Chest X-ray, AP view. Patient: 58 years old, sex M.
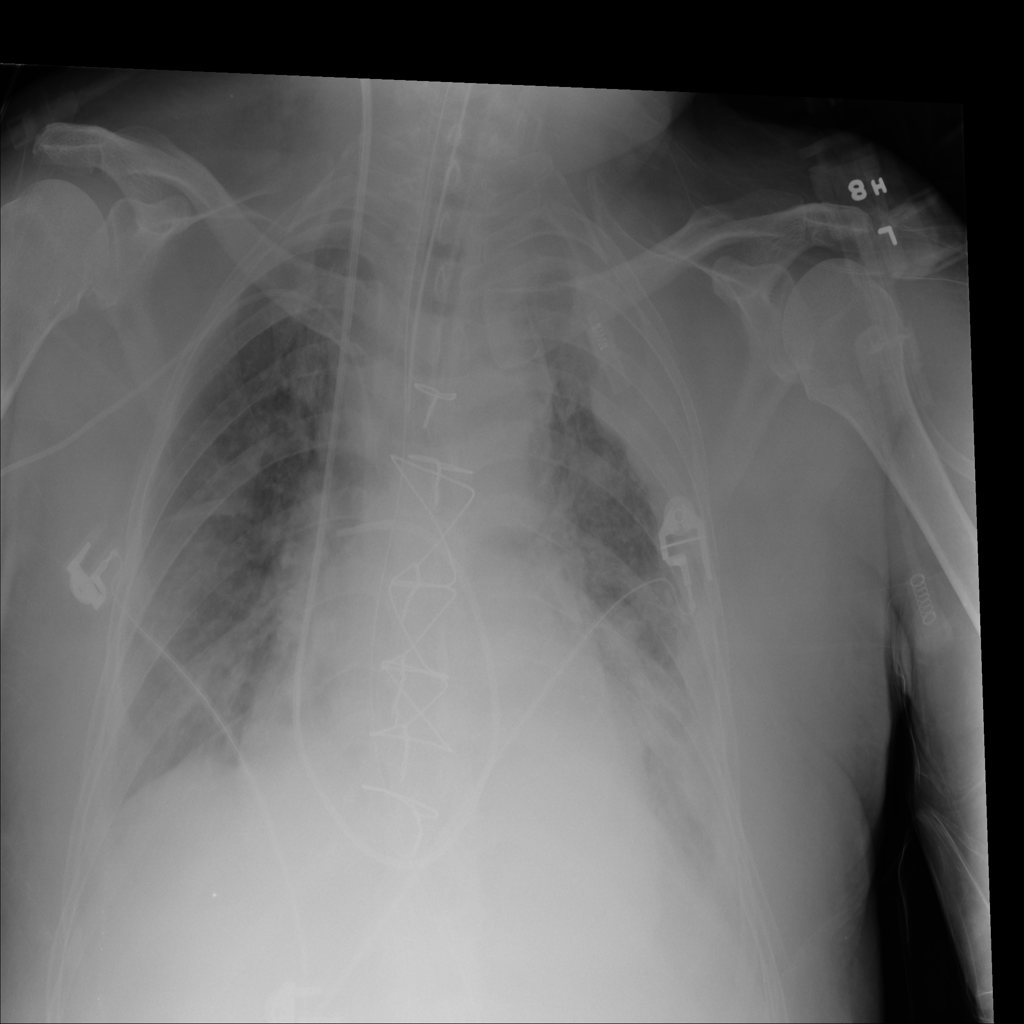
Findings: Infiltration, Mass